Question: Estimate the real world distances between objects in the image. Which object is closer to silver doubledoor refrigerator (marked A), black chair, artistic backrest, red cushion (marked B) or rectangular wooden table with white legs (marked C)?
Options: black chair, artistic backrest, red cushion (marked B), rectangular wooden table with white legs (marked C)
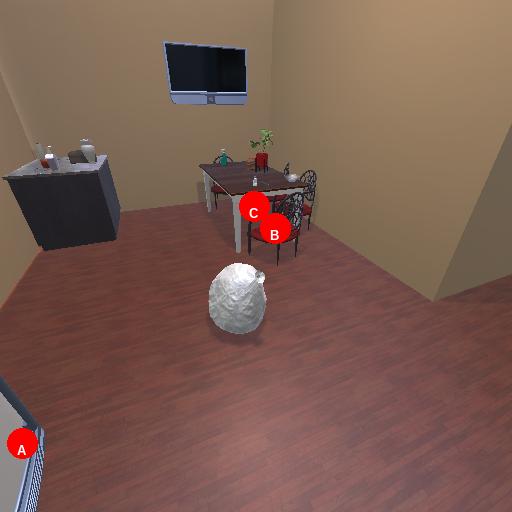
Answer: black chair, artistic backrest, red cushion (marked B)